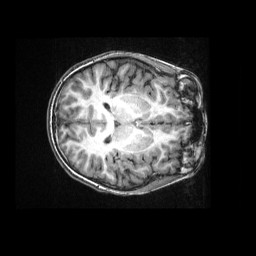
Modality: T1w
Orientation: axial
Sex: male